Interaction volume radius: 5 \u00c5
Interaction volume height: 10 \u00c5
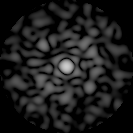
Disorder parameter: 0.8501